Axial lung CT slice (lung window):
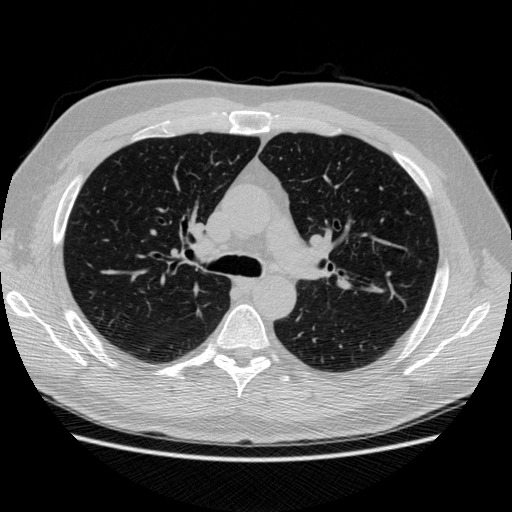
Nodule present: no